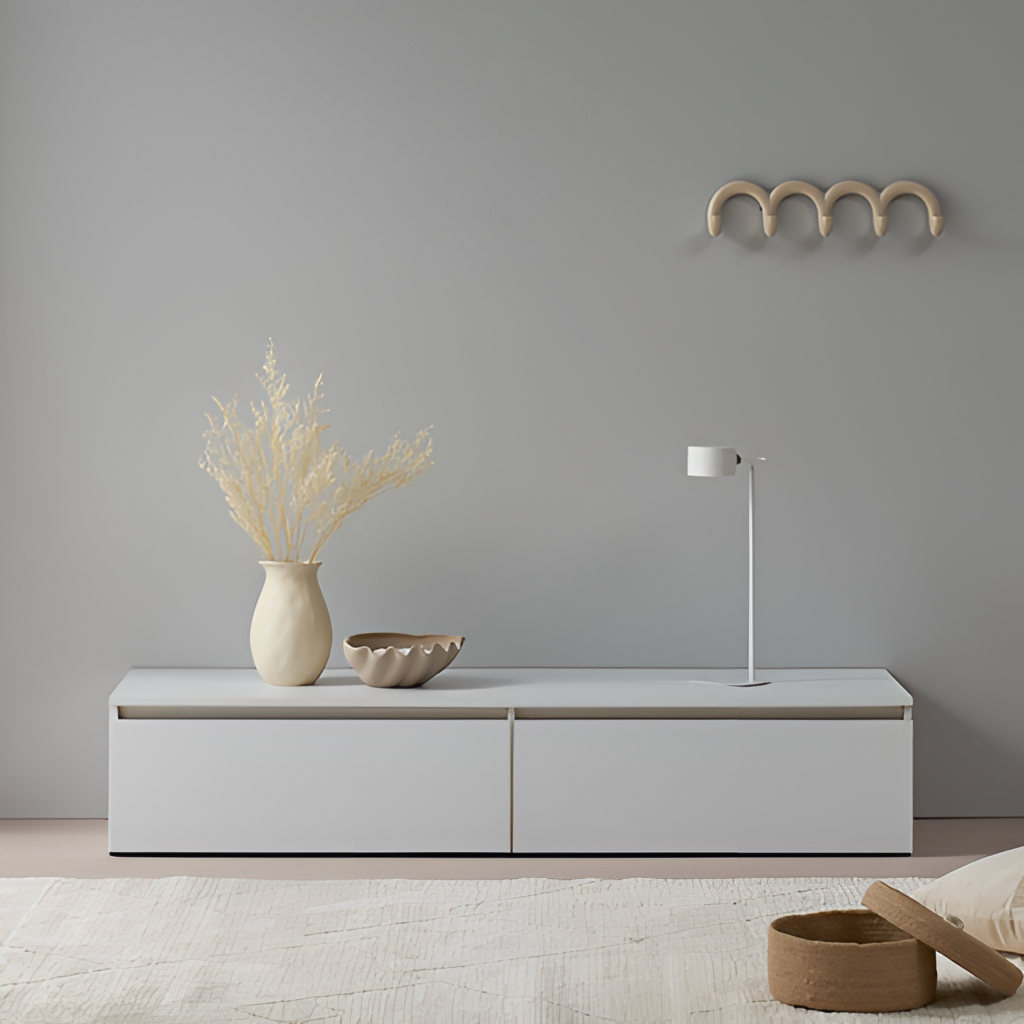
living room, wood low cabinet, wood flooring, gray paint wallpaper, with solid pattern, modern